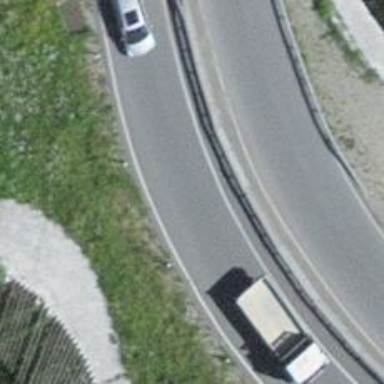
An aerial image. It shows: Trunk link road with asphalt surface.